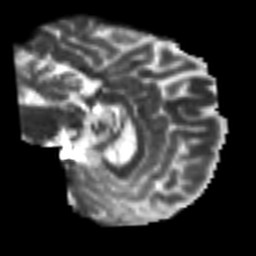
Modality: T2w
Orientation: sagittal
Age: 49
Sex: male
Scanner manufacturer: siemens
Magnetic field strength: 3 T
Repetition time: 7.3 s
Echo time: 0.087 s